Question: this is my set up. However when I send data through the ajax the body is empty. On chrome under network I see the post and the content, with a correct payload:

'''
{"EventName":"asd","PrivacyLevel":1,"TypeInt":1,"ExpectedDate":"asd","Desc":"asd","Down":0,"Up":0,"PostCode":"","Address":"","ID":""}
'''
Most people say its the body parser, I have placed the parsers above the app.use(app.router) I dont know if it creates any conflict with express.json() but when I commented it out it didnt make any difference.
'''
app.set('port', process.env.PORT || 3000);
app.set('views', path.join(__dirname, 'views'));
app.set('view engine', 'jade');
app.use(express.favicon());
app.use(express.logger('dev'));
app.use(express.json());
app.use(express.urlencoded());
app.use(express.methodOverride());
app.use(express.cookieParser('secret'));
app.use(express.session({ secret: 'randomstring' }));
app.use(express.bodyParser());
app.use(app.router);
app.use(express.static(path.join(__dirname, 'public')));
$.ajax({
url: window.location.origin + '/registerEvent',
contentType: 'application/json: charset=utf-8',
dataType: 'json',
type: 'POST',
data: JSON.stringify(Event.toJSONString()),
cache: false,
timeout: 5000,
async: false,
success: function (result) {
success = true;
},
error: function (jqXHR, textStatus, errorThrown) {
console.log('error ' + textStatus + " " + errorThrown);
success = false;
}
});
exports.registerEvent = function (req, res) {
if (req.session.lastPage === '/index' && req.xhr) {
console.log(req);
console.log(req.body);
console.log('body: ' + JSON.stringify(req.body));
var test = req.query.EventName;
'''
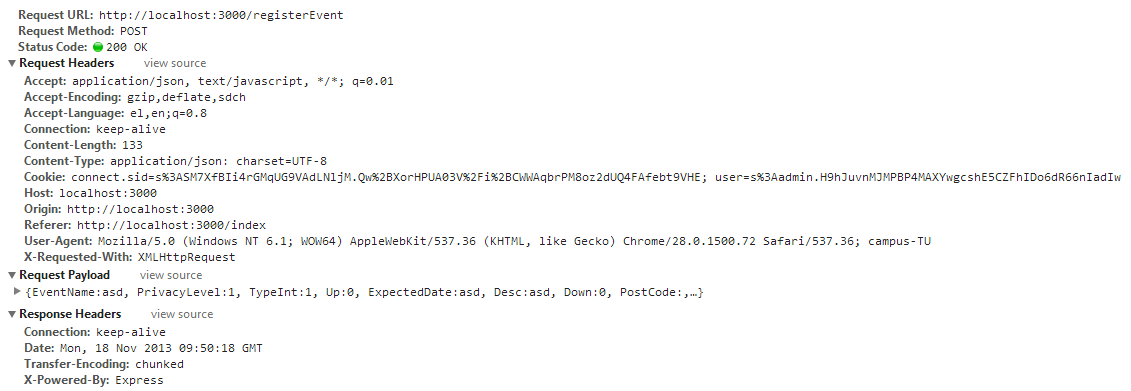
Answer: The data will be available in 'req.body' (the parsed HTTP request body from the AJAX JSON) not 'req.query' (the URL query string).
In your jquery ajax code, use 'contentType: 'application/json'' and that should get it doing the kind of POST request you want.